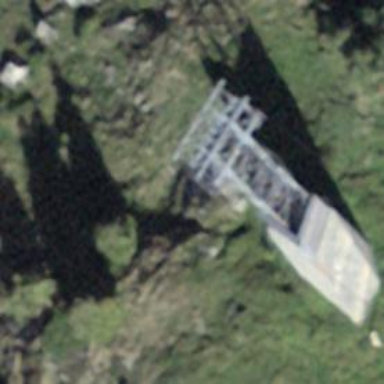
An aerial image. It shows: Cable car system.